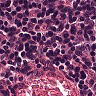
Metastatic tissue present: no